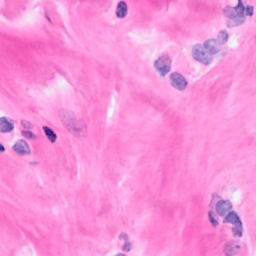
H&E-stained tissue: Breast